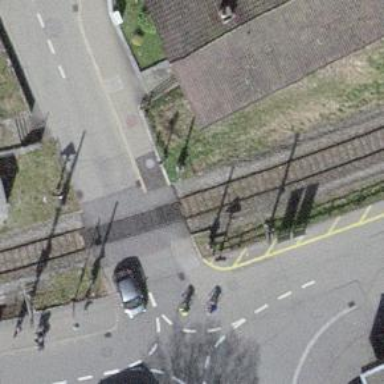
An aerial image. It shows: Level railway crossing with lights and double half barrier.